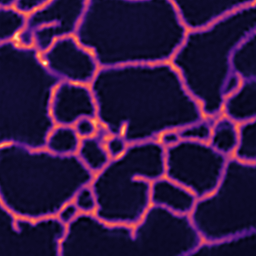
Label: Super-resolution ER image